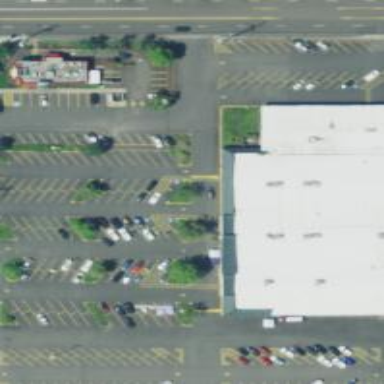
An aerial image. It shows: Parking space.